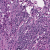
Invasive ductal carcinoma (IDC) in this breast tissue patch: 1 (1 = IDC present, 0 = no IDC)